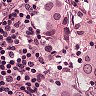
Metastatic tissue present: yes